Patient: sex M, age 57
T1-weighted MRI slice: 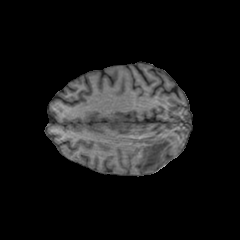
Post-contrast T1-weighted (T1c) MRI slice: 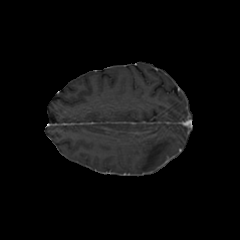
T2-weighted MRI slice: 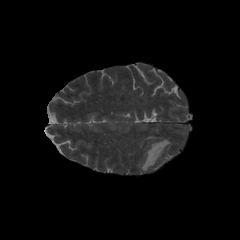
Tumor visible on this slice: yes
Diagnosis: Glioblastoma, IDH-wildtype
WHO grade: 4